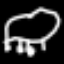
Label: frog